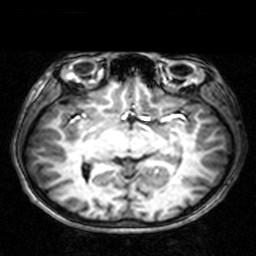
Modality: T1w
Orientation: coronal